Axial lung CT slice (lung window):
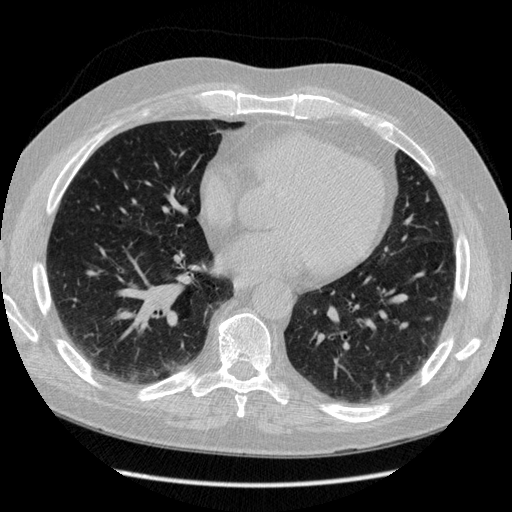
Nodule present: yes
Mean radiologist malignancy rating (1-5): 3